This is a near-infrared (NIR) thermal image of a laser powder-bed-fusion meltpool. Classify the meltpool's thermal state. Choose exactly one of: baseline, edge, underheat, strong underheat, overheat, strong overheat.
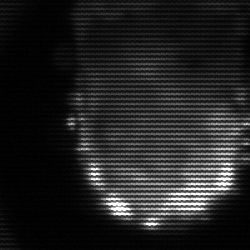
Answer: baseline